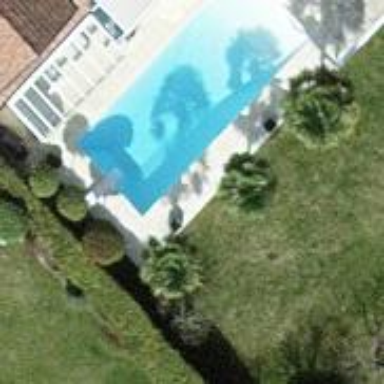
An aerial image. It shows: Swimming pool located in leisure land.